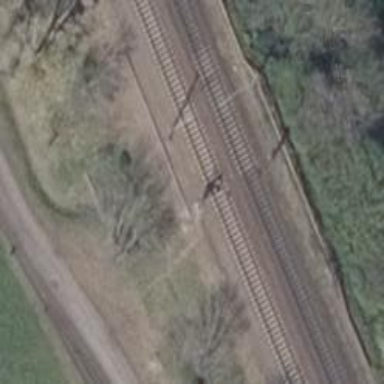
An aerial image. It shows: Railway signal.